Aerial crown-view tile of a tropical tree (Barro Colorado Island, Panama), acquired 20240611:
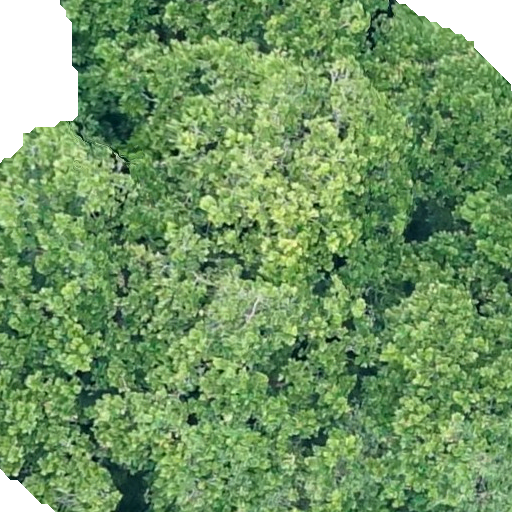
Species: Anacardium excelsum
GBIF accepted scientific name: Anacardium excelsum
Crown area: 506.901 m²